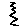
Label: zigzag